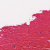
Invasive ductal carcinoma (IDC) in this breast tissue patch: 0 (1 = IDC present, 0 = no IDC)